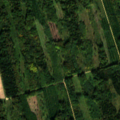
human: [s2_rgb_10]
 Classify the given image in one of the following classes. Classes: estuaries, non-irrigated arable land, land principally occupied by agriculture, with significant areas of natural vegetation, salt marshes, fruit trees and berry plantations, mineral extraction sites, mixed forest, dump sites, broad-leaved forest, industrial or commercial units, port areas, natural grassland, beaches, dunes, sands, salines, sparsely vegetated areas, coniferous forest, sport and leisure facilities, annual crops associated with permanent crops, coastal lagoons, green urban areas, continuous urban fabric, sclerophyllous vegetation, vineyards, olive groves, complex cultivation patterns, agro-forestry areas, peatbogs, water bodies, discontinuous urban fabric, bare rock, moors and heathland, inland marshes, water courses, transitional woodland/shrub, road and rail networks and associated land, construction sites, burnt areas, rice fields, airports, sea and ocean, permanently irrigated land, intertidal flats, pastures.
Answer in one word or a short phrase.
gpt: non-irrigated arable land, mixed forest, transitional woodland/shrub